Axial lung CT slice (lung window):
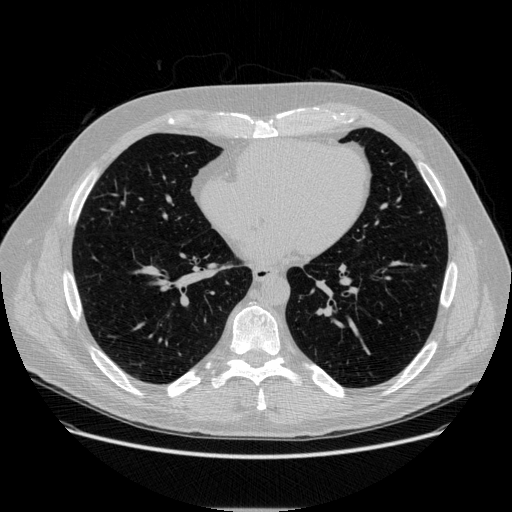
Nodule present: no